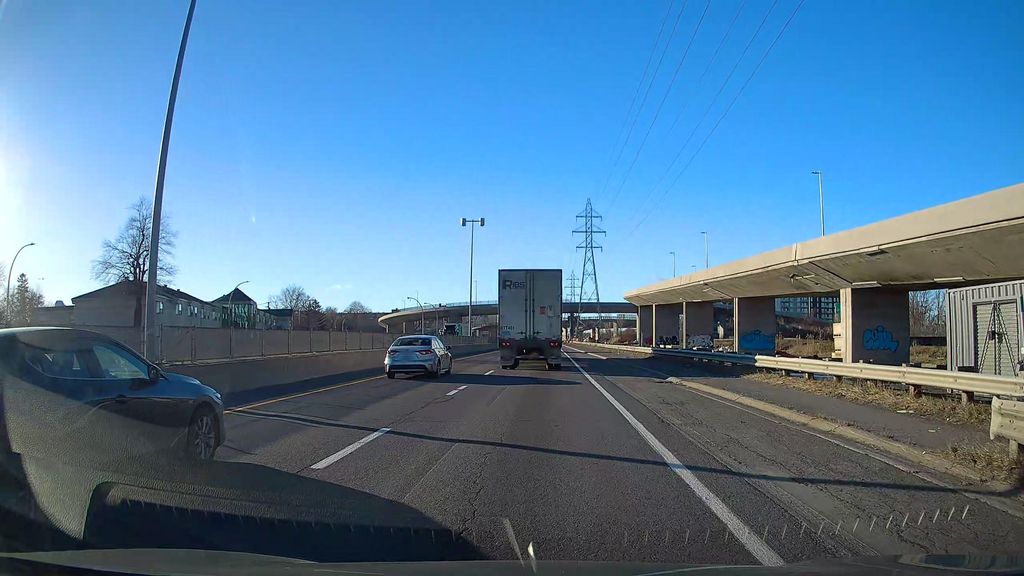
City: montreal